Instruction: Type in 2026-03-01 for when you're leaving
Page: home
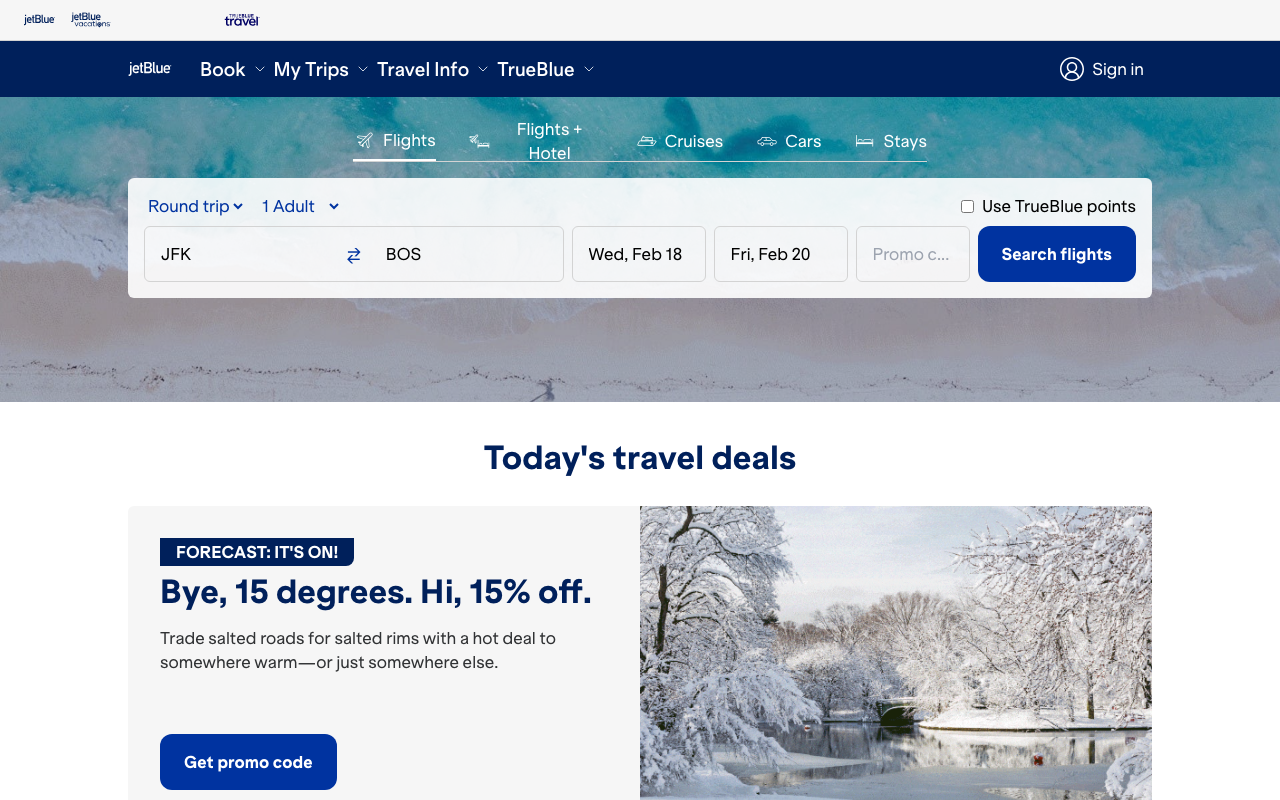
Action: type